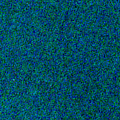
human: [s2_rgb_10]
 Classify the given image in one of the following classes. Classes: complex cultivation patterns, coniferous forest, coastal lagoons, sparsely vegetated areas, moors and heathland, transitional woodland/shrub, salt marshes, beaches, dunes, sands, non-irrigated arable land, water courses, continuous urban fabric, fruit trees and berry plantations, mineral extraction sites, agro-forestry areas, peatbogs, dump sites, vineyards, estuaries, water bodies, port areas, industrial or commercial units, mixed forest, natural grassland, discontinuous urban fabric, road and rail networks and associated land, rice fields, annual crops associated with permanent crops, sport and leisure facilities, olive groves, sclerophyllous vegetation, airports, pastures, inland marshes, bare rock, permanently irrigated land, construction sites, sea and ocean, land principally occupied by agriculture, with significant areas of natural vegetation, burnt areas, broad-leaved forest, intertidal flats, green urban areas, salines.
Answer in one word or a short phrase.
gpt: sea and ocean